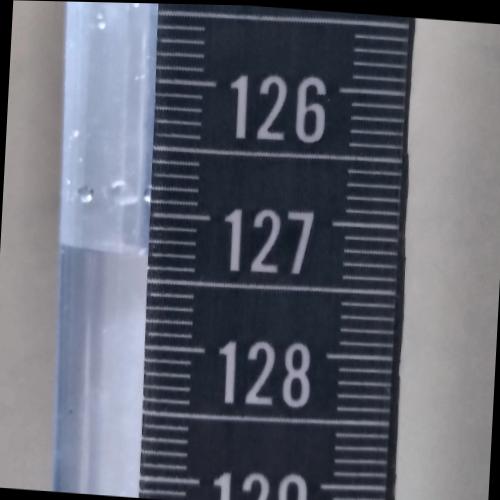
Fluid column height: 127.3 cm